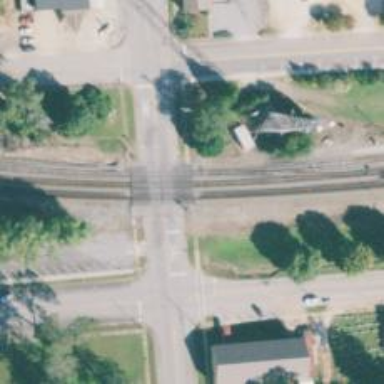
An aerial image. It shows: Crossing for the railway.